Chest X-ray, AP view. Patient: 28 years old, sex M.
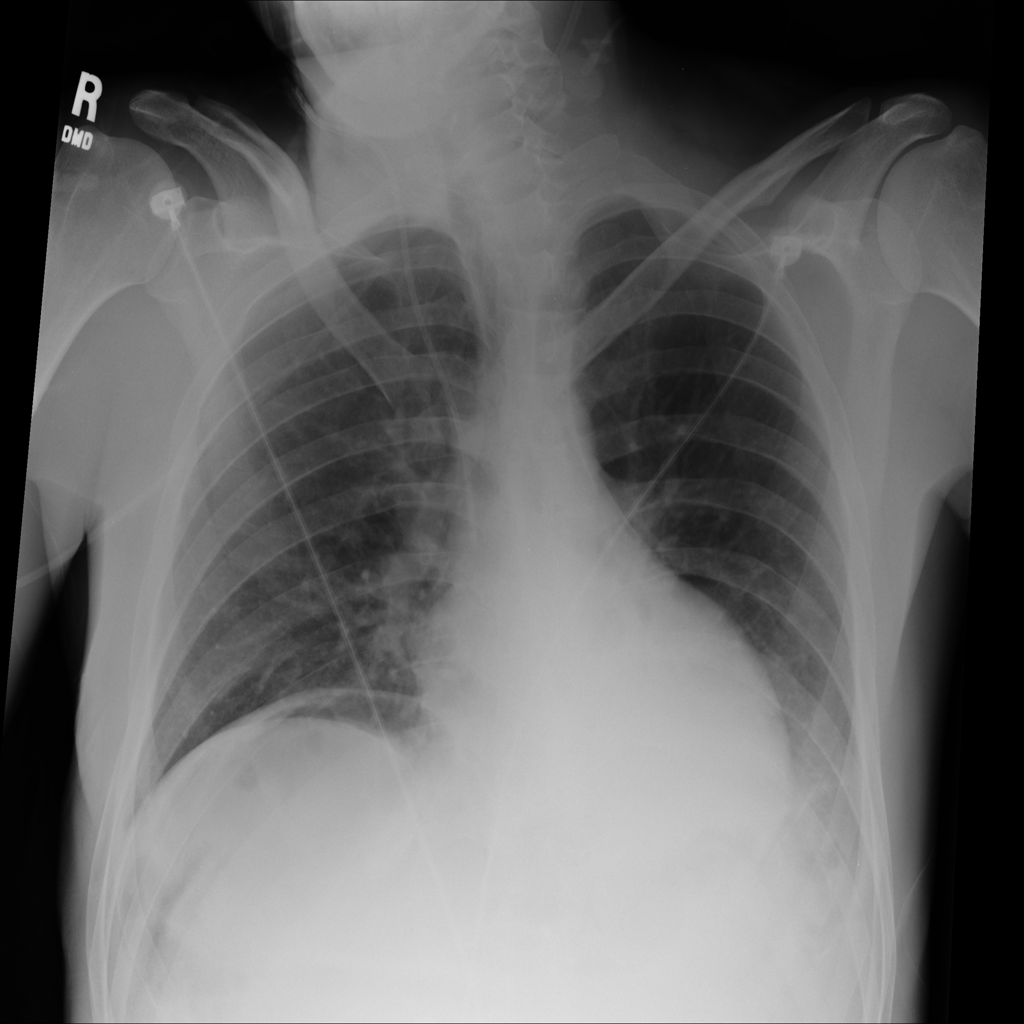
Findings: Pneumothorax